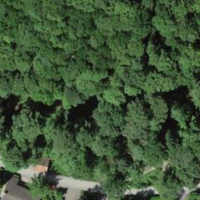
EUNIS habitat code: 24
Species observed at this site:
Cirsium vulgare